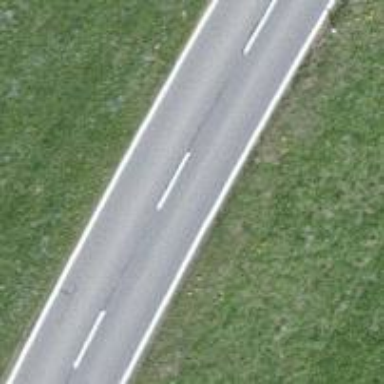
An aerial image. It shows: Secondary road.